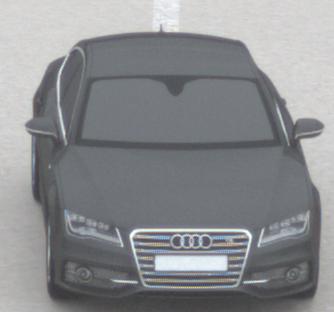
Make: Audi
Model: S7 Sportback cod
Detailed model: S7 (4G) Sportback
Model produced from: 2012/06
Model produced until: 2014/05
Doors: 5
Color: gray
Road condition: dry road
Daytime: midday
Contrast: low contrast